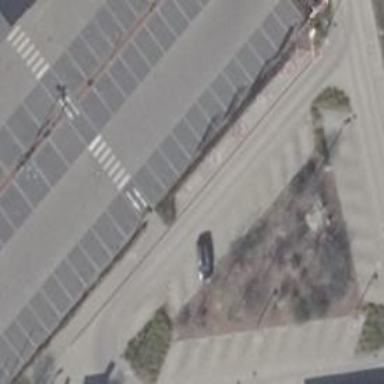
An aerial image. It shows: Parking area with paving stones surface. It is park and ride facility.